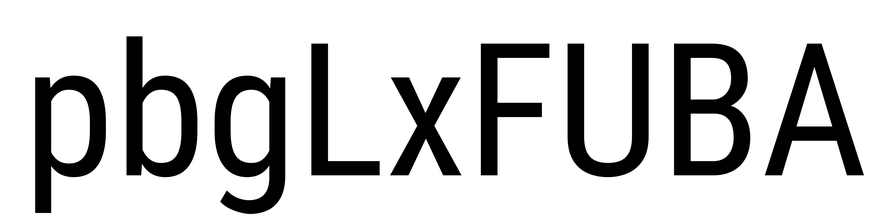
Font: Roboto_Condensed_Regular